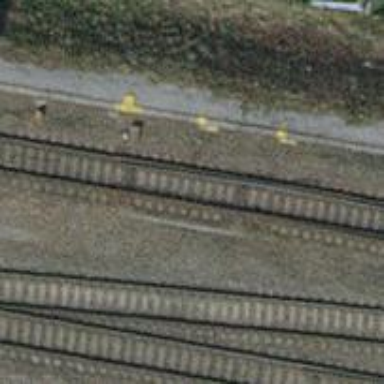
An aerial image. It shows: Railway switch.